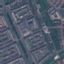
Land use / land cover: Residential